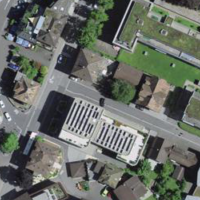
EUNIS habitat code: 54
Species observed at this site:
Asplenium trichomanes